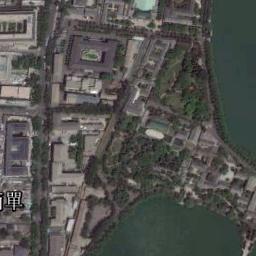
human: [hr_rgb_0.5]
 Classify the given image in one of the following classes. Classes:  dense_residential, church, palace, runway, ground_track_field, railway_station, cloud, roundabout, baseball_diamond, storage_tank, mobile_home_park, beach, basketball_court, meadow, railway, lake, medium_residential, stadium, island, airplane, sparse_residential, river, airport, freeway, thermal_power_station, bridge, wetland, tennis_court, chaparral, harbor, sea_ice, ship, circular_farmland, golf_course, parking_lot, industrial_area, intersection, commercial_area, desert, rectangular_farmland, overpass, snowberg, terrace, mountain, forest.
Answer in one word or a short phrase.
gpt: palace